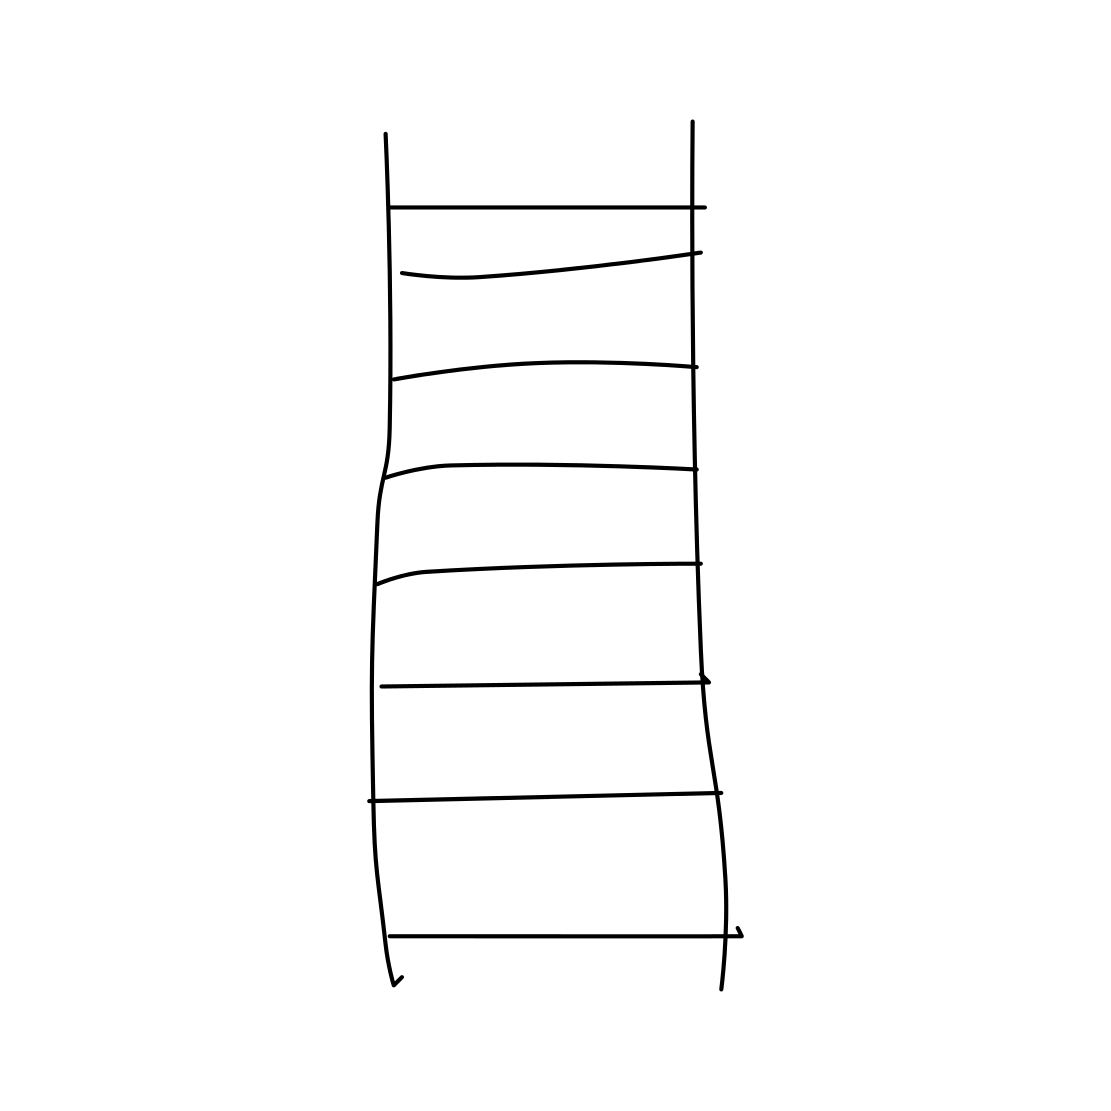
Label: ladder